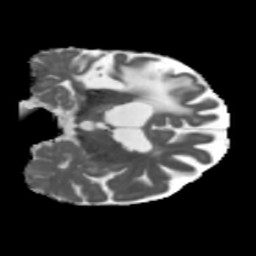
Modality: MD
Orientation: coronal
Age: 71
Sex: male
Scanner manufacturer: siemens
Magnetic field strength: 3 T
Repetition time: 5.47 s
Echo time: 0.0854 s